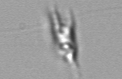
Label: Chrysochromulina_lanceolata